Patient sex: F
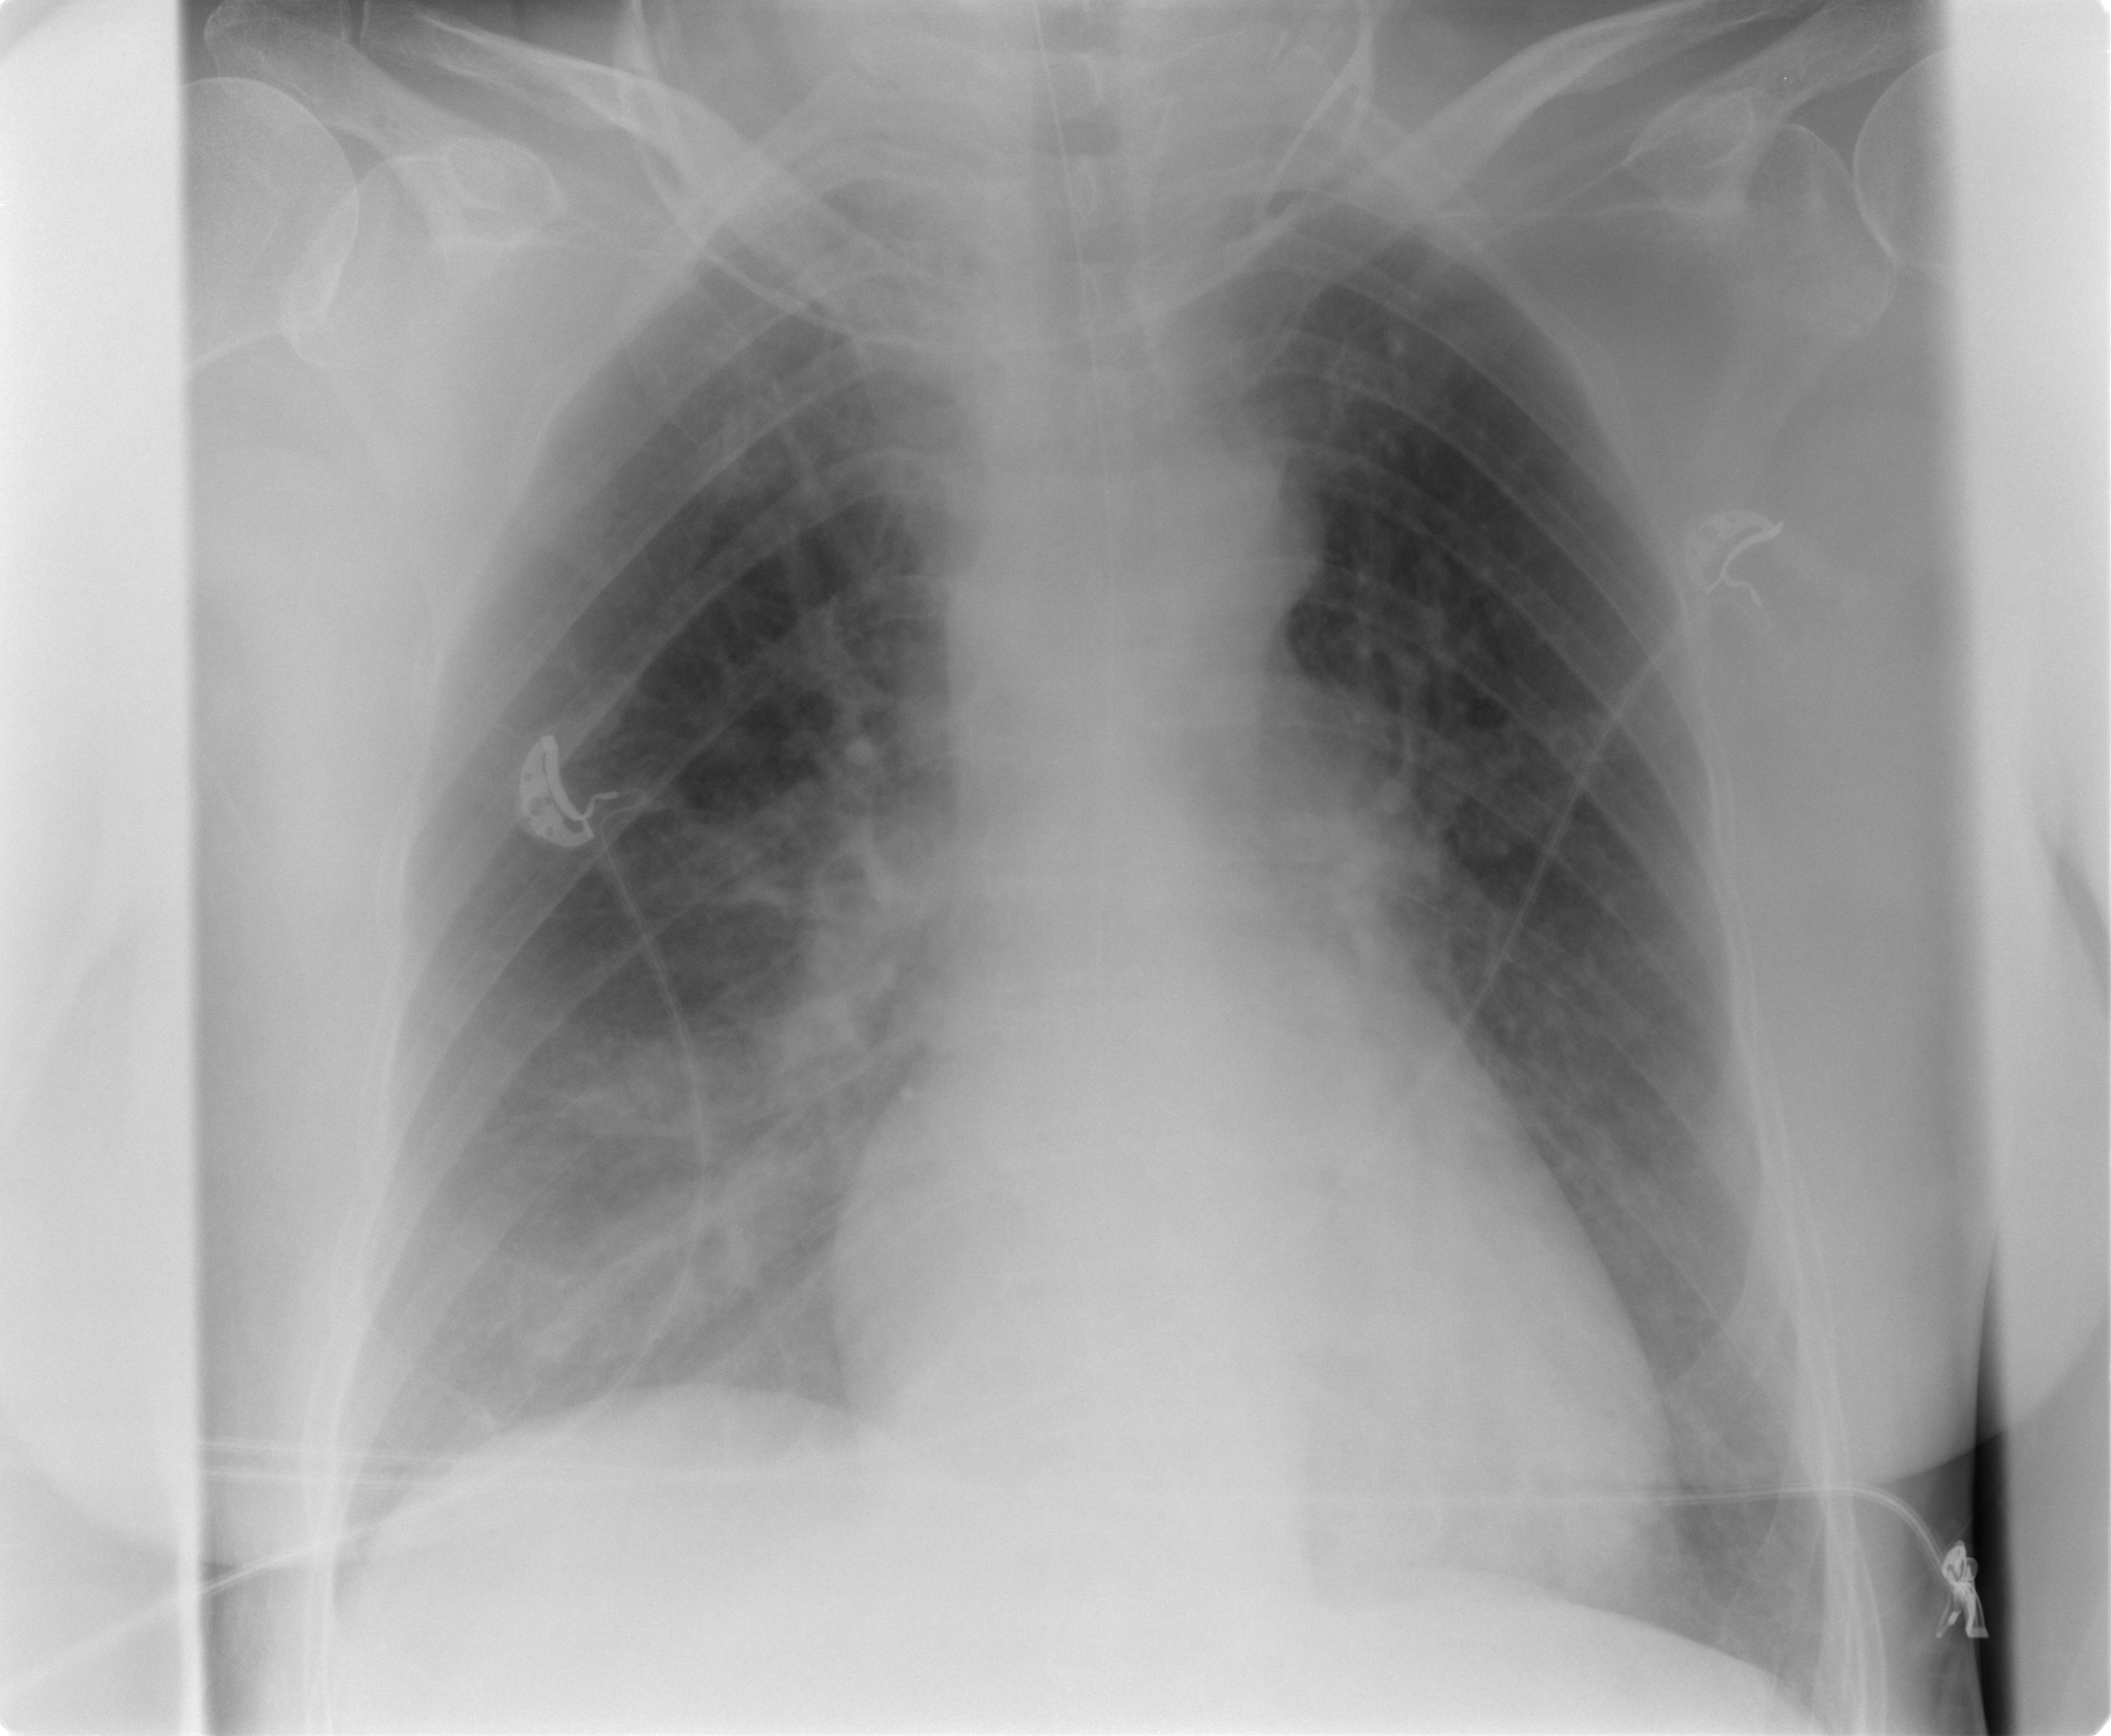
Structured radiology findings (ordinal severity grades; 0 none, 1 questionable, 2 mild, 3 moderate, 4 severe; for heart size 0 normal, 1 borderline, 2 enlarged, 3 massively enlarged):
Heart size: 1
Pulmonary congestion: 1
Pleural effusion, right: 0
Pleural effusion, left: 0
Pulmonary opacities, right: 3
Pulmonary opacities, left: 0
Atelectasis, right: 2
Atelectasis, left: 0